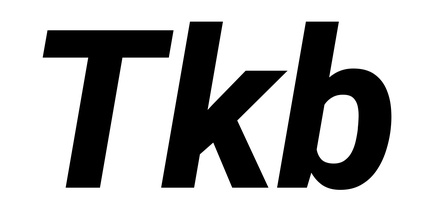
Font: Roboto-Italic_ExtraBold_Italic